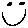
Label: smiley face